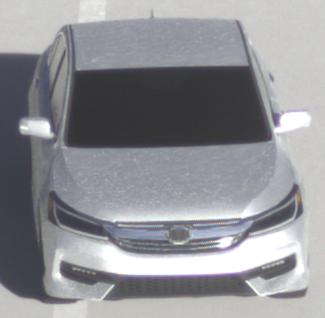
Make: Honda
Model: Accord Hybrid
Detailed model: 9. Generation
Model produced from: 2015
Model produced until: 2019
Doors: 4
Color: white
Road condition: dry road
Daytime: morning or afternoon
Contrast: high contrast